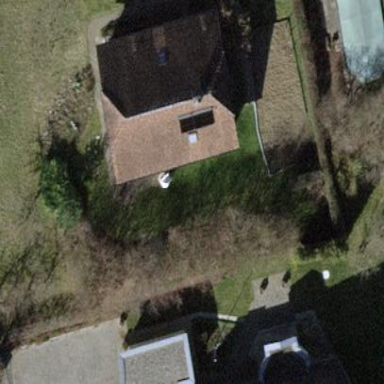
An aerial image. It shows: Simple house.